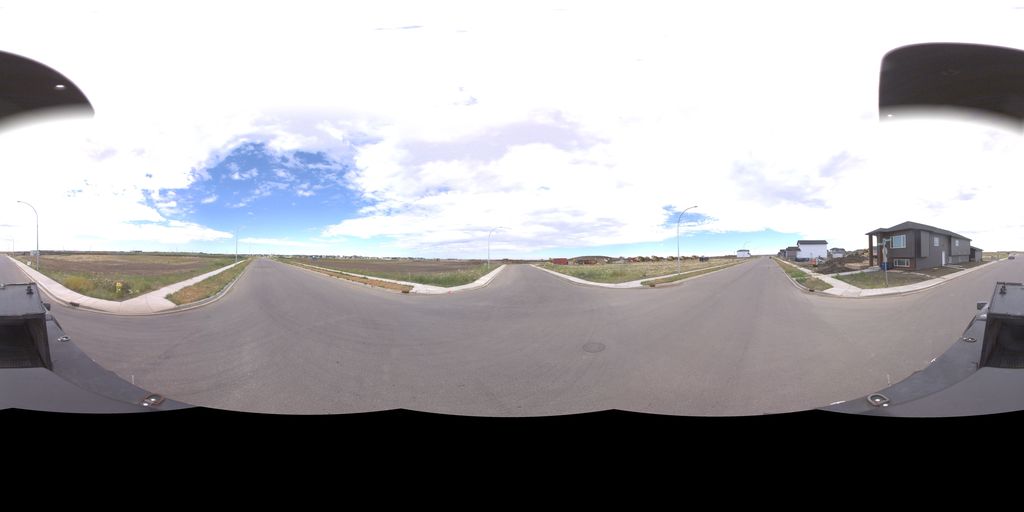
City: saskatoon